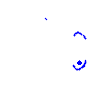
Particle: pion